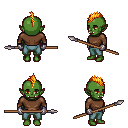
a pixel art fantasy rpg character, female body template, orc, green skin, brown long-sleeve shirt, teal pants, light blonde mohawk hairstyle, metal gloves, spear, four views (front, back, left, right), 2x2 character sprite sheet, small pixel art, hard edges, no anti-aliasing